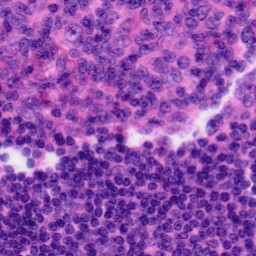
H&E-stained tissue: Tonsil